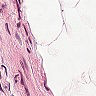
Metastatic tissue present: no